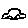
Label: car